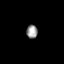
Tissue: prostate
Cell type: Fibroblasts
Senescence score: 0.7168
Nuclear area (px): 143
Mean DAPI intensity: 155.07